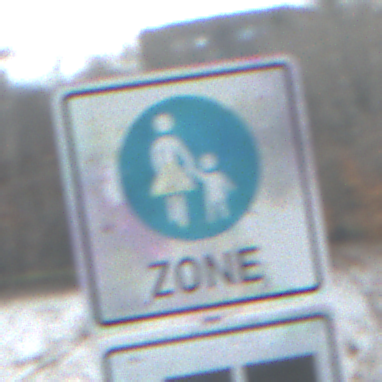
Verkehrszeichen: BeginnFussgaengerzone
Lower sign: MehrspurigeFahrzeugeFrei4
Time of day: MorningAfternoon
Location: Outdoor (Nature)
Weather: PartlyCloudy
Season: NotSpecified
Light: Natural